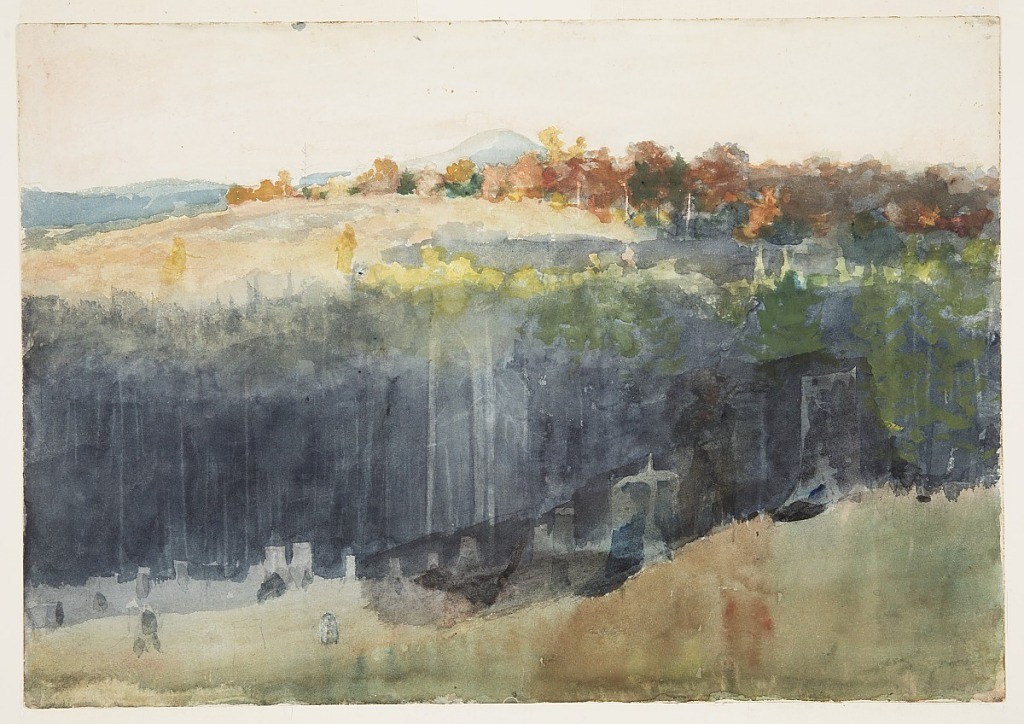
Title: Valley and Hillside
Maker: Winslow Homer, American, 1836–1910
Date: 1889
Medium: Brush and watercolor, graphite on off-white wove paper
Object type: Drawing
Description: View of a wooded valley and mountain in distance; pentimento of logger with ax over his shoulder, near tree-truck, at right of lower center.